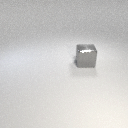
large gray metal cube